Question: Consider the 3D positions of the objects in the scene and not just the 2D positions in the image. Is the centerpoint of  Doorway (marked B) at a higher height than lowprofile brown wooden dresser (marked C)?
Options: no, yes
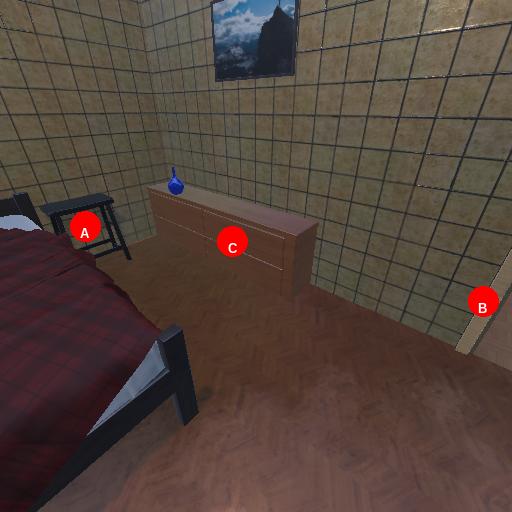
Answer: no